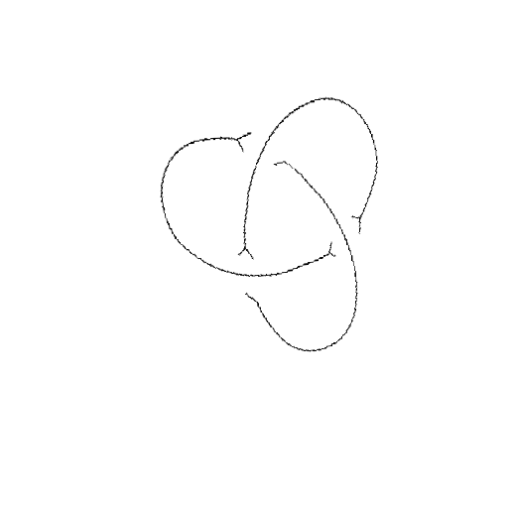
Crossing number: 3